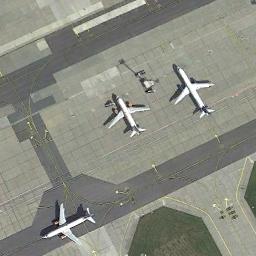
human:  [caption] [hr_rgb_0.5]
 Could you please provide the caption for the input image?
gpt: Three airplanes of different sizes were on the airport .

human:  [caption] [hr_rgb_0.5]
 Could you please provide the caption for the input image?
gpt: Three airplanes are parked on the runway by the grass .

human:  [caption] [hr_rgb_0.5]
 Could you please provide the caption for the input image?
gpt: Two planes are on the open ground and one is on the runway .

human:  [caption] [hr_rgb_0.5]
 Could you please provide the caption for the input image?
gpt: Two planes parked on the airport and another passing plane behind it .

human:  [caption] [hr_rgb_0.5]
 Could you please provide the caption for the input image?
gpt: Three planes in a parking lot with different materials on the ground .